Question: I am working with some html tables inside of html tables and I am having trouble doing some specific styling. Here is my table:

> The blue part is the hover.
The specific things I want to do are:
'''
1. Make the image in each cell fill the entire cell (instead of having that much blue space)
2. Make the image enlarge when you hover on the image.
3. Make the right section (with the info and buy button) have a light grey background.
'''
<URL>
(the fiddle made my output looked stretched and Im not sure why)
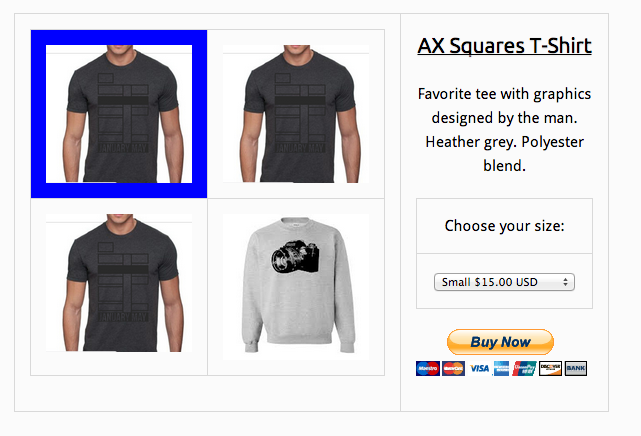
Answer: 1 . change the 'padding' of the .table td
2 . Something with 'img:hover', maybe this:
'''
img:hover {
position: fixed;
width: 100%;
height: 100%;
top: 0px;
left: 0px;
}
'''
But there you have to leave the browser window to get the old size...
3 . '<td bgcolor=gray>'